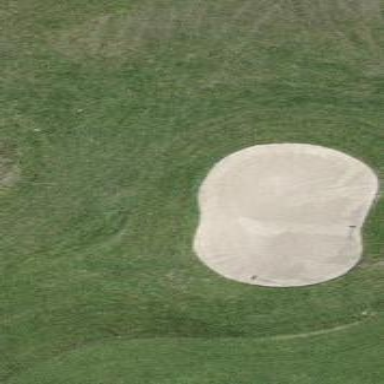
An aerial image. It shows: Bunker on golf course.